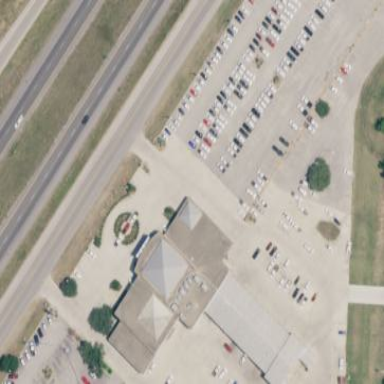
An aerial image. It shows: Car shop.